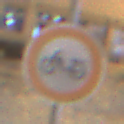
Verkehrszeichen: VerbotMofas
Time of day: Night
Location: Outdoor (Urban)
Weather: Overcast
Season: Winter
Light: Artificial